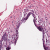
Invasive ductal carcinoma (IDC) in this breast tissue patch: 0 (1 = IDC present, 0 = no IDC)